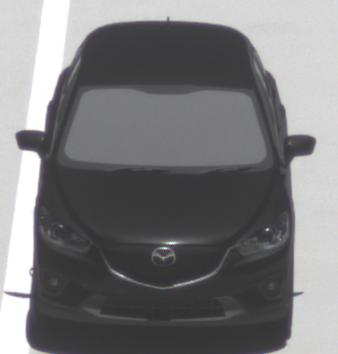
Make: Mazda
Model: CX-5 2.0 SKYACTIV-G 160
Detailed model: CX-5 (GH)
Model produced from: 2012/04
Model produced until: 2015/02
Doors: 5
Color: black
Road condition: dry road
Daytime: midday
Contrast: high contrast